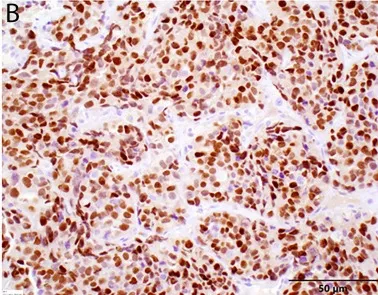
Histopathology of second liver biopsy. (B) Diffuse nuclear positivity with NKX3.1 in tumor cells [NKX3.1 stain, 40x magnification.
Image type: pathology (immunostaining)